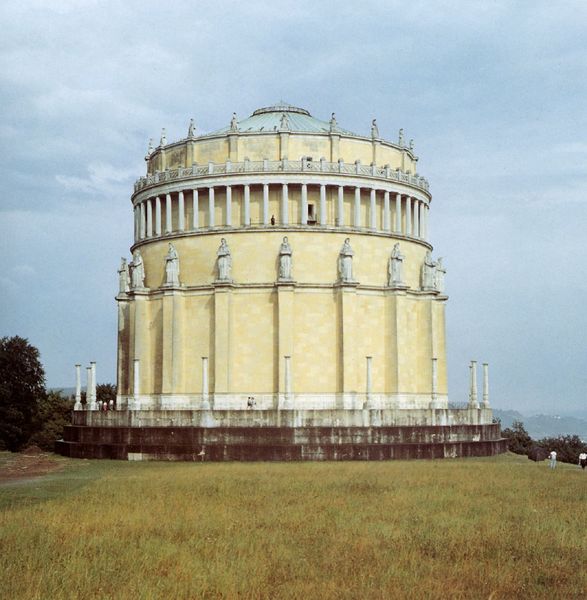
Titel: Befreiungshalle in Kelheim
Künstler: Leo von Klenze
Standort: Kelheim, Befreiungshalle (EU - D - Bayern)
Schlagwörter: baum, himmel, gelb, säule, säulen, gebäude, gras, horizont, hügel, kirche, klassizismus, rund, statue, figuren, kuppel, bayern, skulpturen, statuen, griechisch, tempel, bibliothek, römisch, bauwerk, rundbau, rundgang, zonen, mehretagig